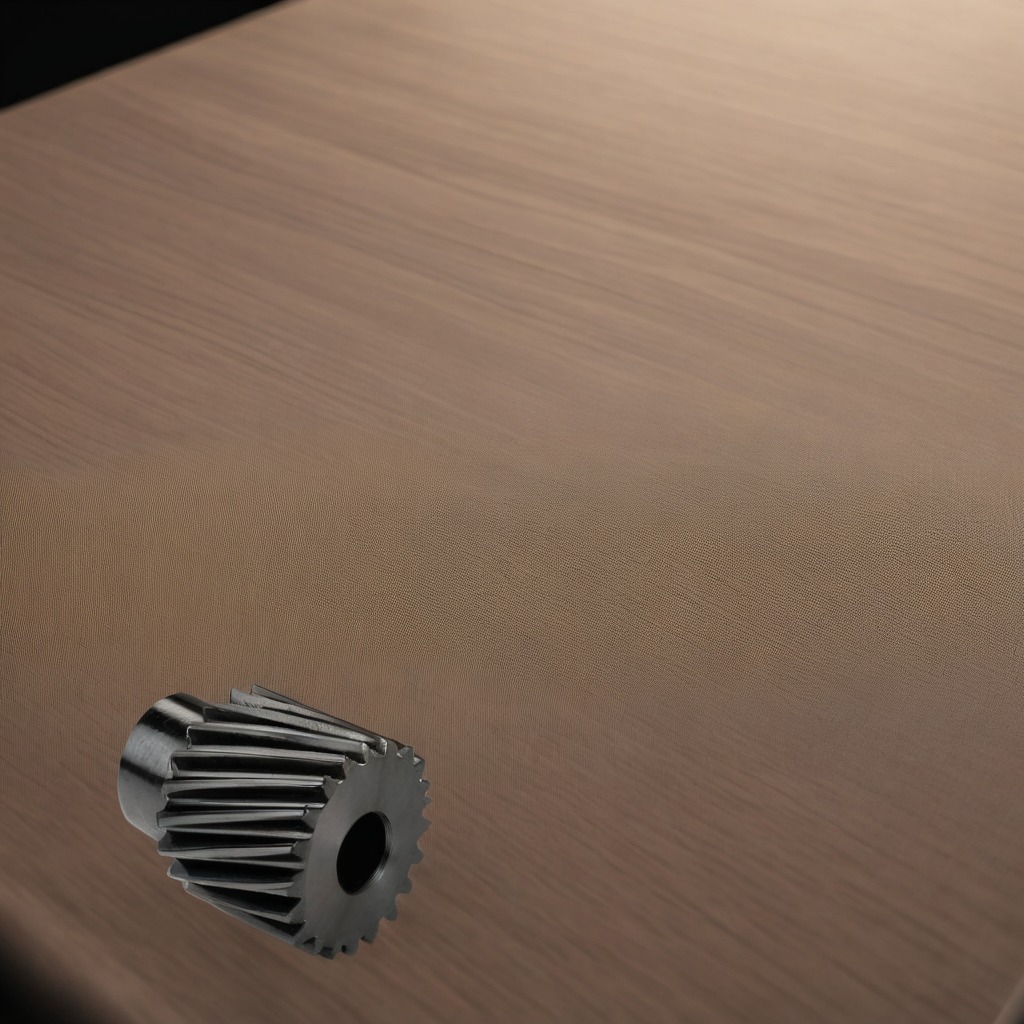
A steel gear with teeth is lying on the wooden table.